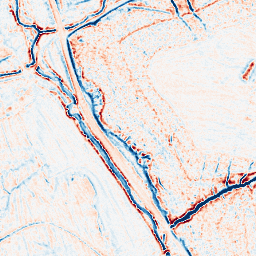
Category: edge_preserving
Decomposition family: bilateral
Decomposition parameters: d: 9
sigma_color: 150
sigma_space: 75
Upsampling method: sinc_hamming
Upsampling parameters: scale: 8
kernel_size: 16
Upsampling scale: 8